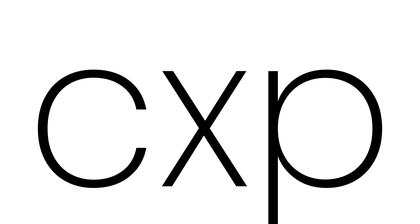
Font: Poppins-ExtraLight